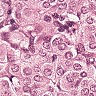
Metastatic tissue present: yes